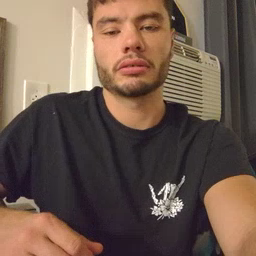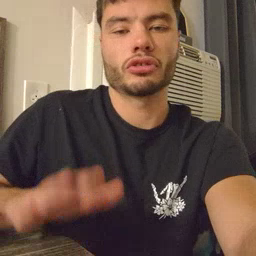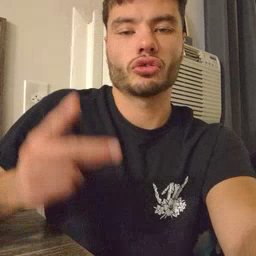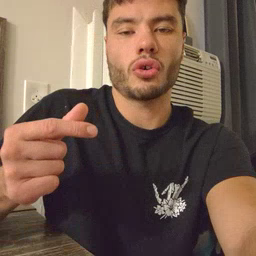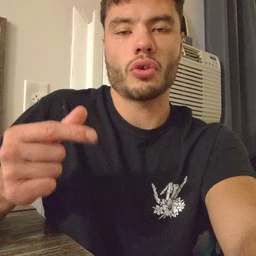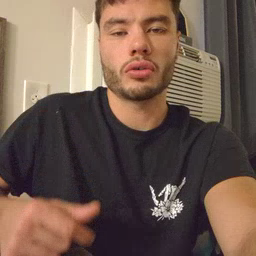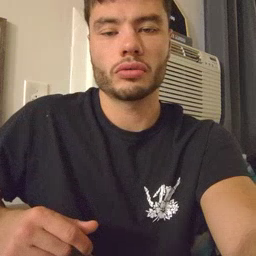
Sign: dog